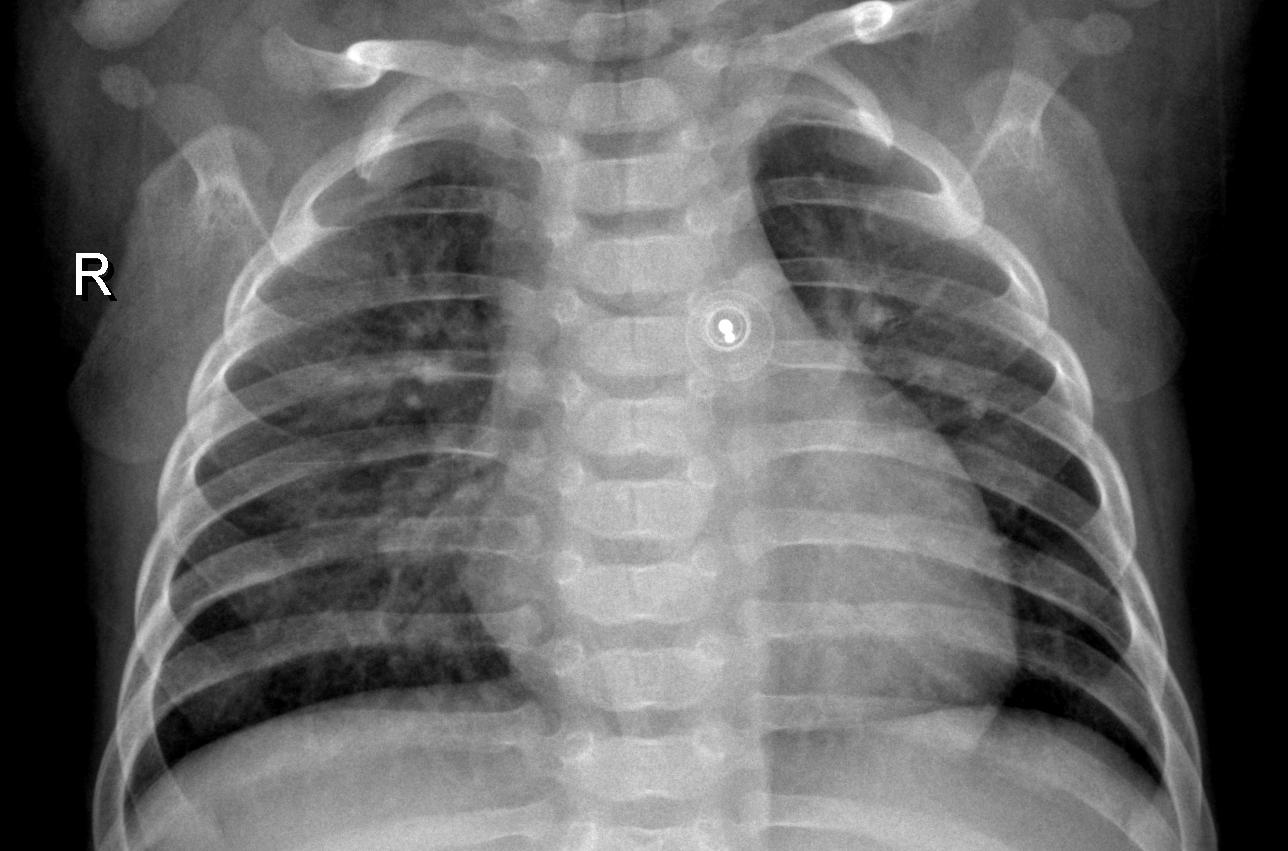
Diagnosis: PNEUMONIA